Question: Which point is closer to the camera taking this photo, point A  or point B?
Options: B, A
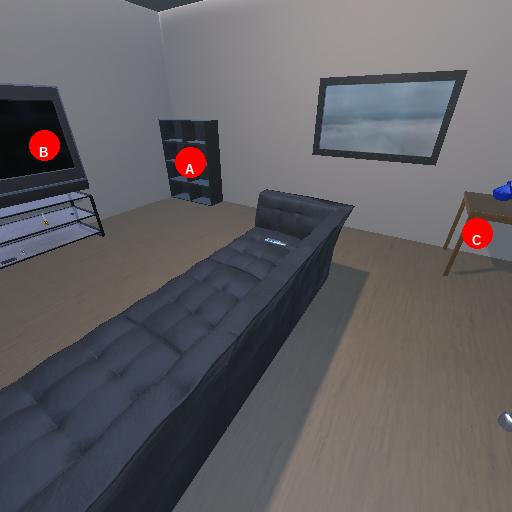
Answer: B